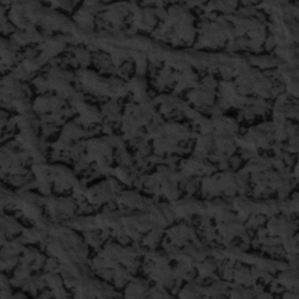
Label: frost